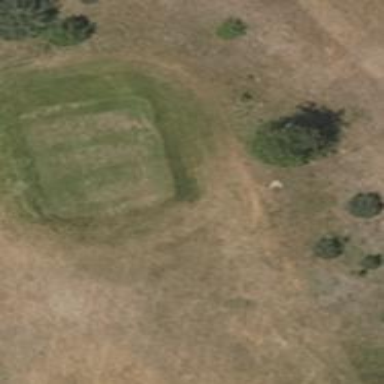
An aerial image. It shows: Golf tee.